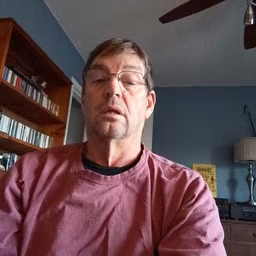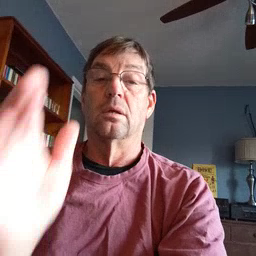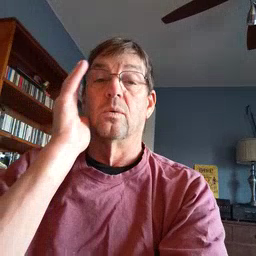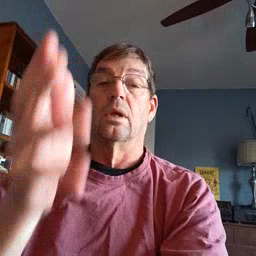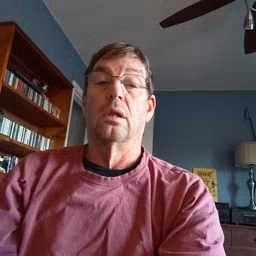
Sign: will